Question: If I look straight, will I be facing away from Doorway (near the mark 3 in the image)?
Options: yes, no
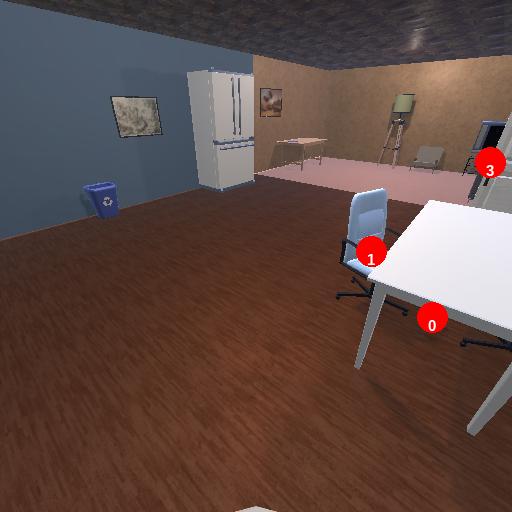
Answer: yes